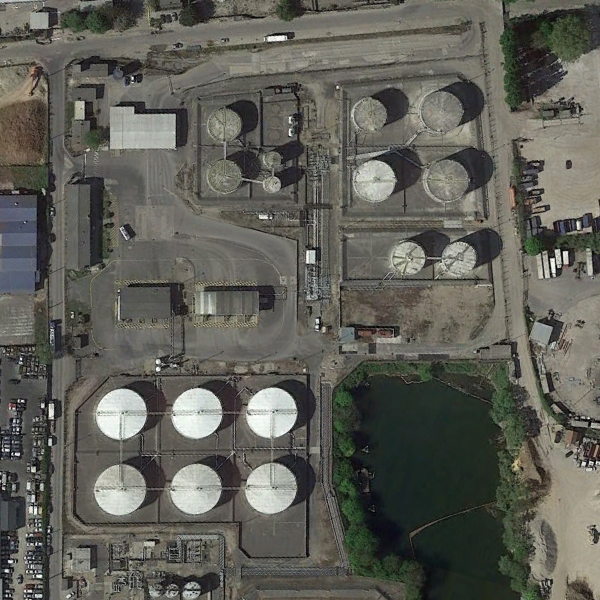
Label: StorageTanks